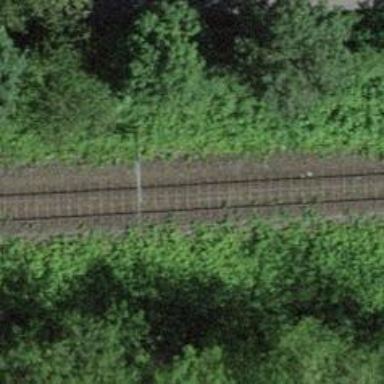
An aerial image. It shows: Milestone along the railway with catenary mast.